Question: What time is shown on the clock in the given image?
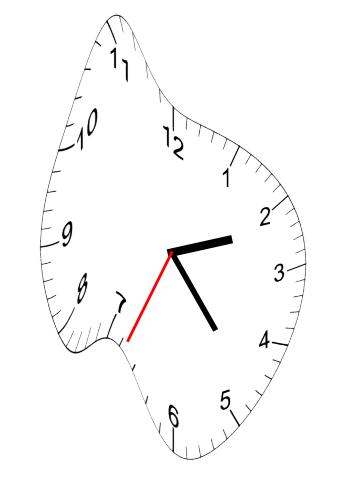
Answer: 02:23:34